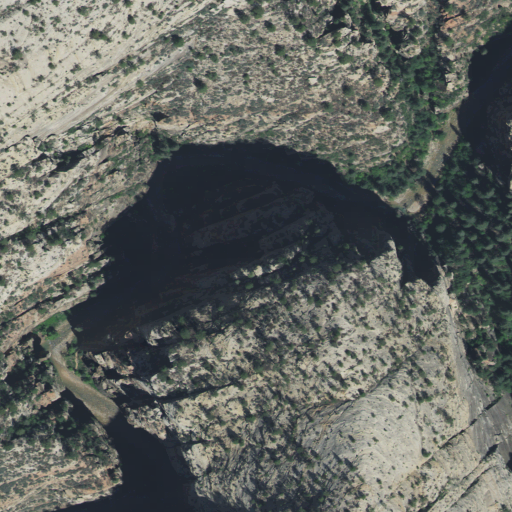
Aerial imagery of mountain in Utah named Amphitheater Temple containing shrub, evergreen forest, and barren land